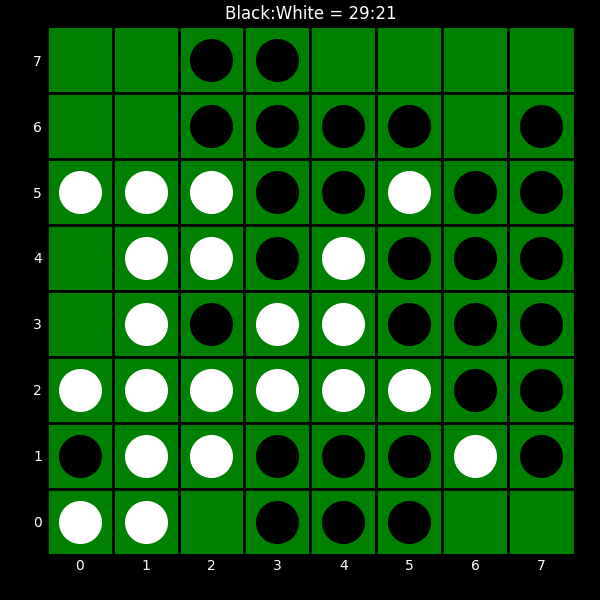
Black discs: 29
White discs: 21